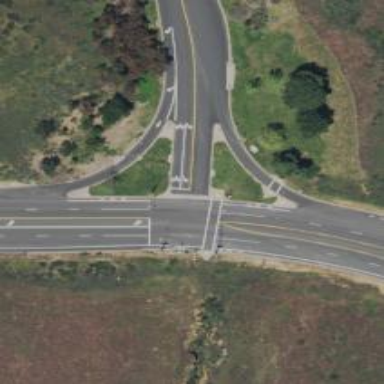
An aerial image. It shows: Secondary link road.